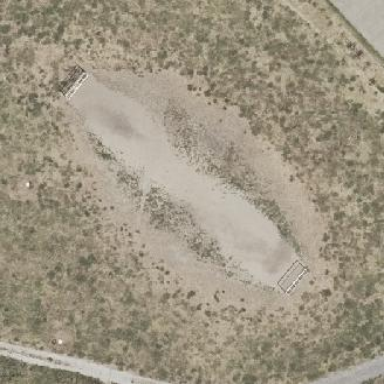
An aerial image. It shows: Dirt soccer pitch for leisure sports.